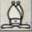
Piece: wB